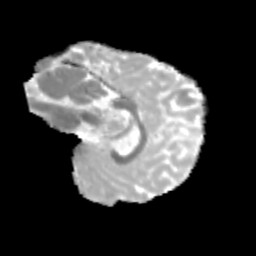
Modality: MD
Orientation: sagittal
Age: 9
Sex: male
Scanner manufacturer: siemens
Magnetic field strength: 3 T
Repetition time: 3.8 s
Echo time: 0.07 s